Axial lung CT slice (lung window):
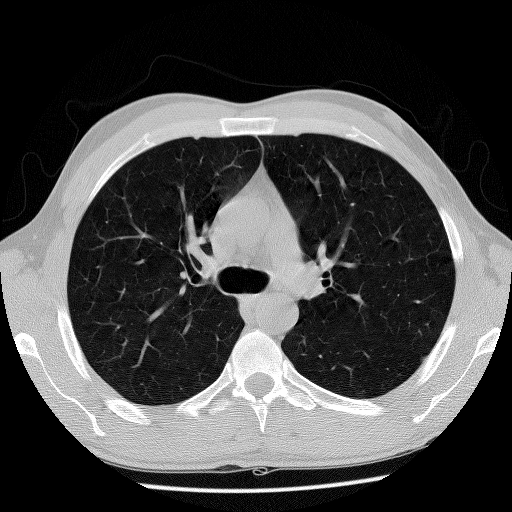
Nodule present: no